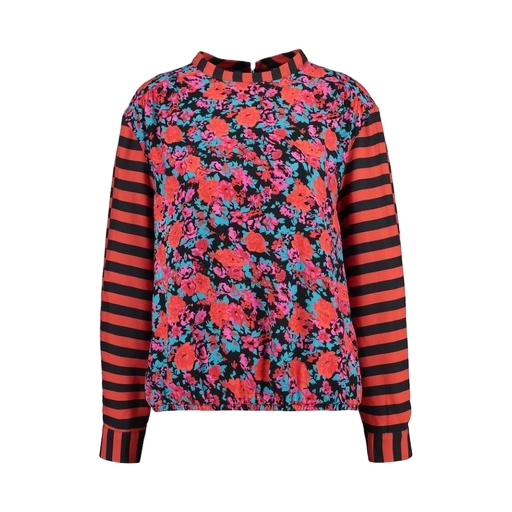
red floral-print top, multicolor floral print shirt contrasting panels, multicolor floral high neck shirt, white background